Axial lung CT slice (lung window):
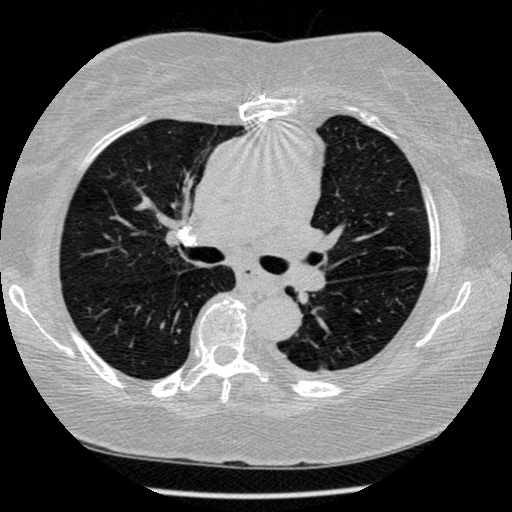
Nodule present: no